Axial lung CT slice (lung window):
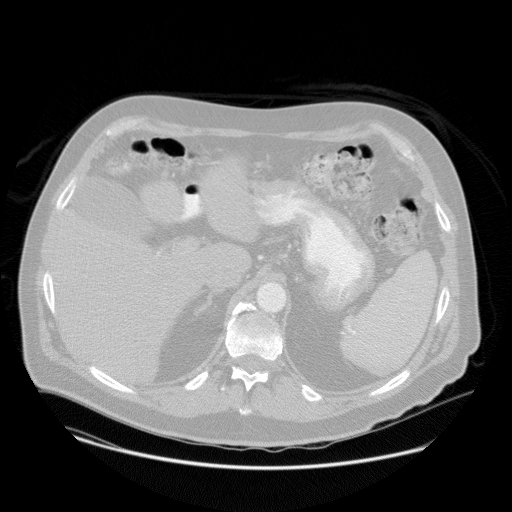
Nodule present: no